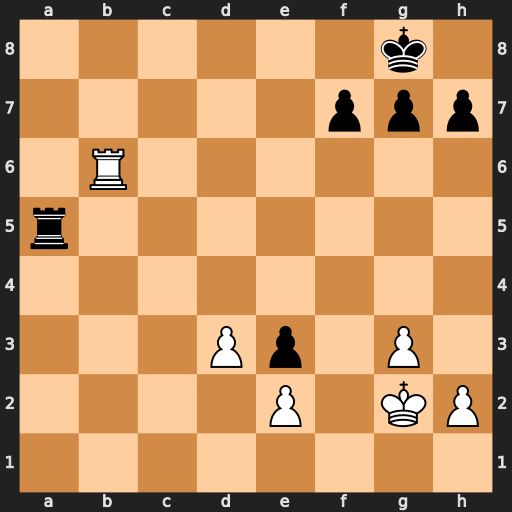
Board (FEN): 6k1/5ppp/1R6/r7/8/3Pp1P1/4P1KP/8
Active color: w
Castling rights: -
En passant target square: -
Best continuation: Rb8#